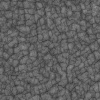
Atmospheric dust classification: not_dusty